Field crop: tomato
Growth stage: 1
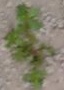
Species: portulaca